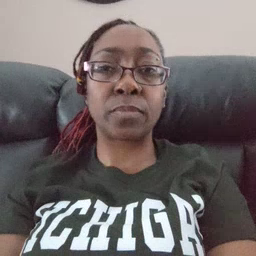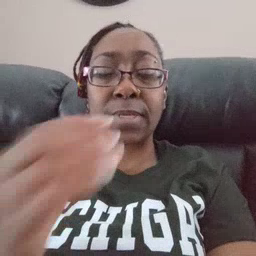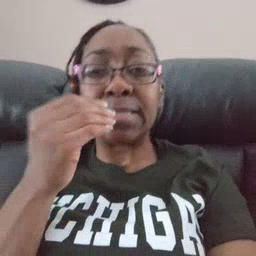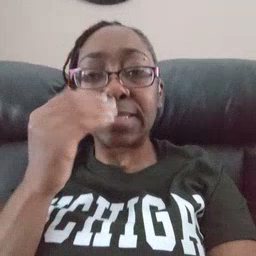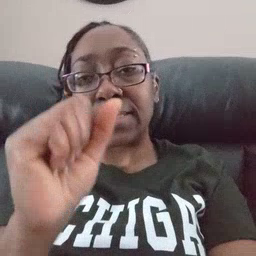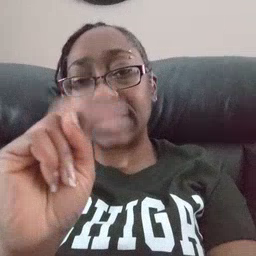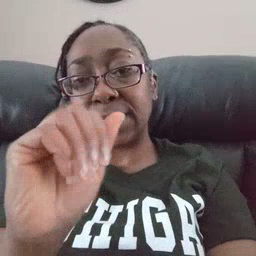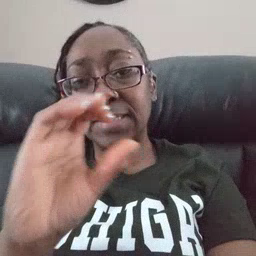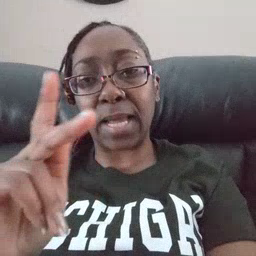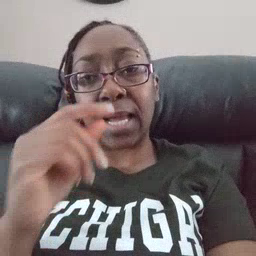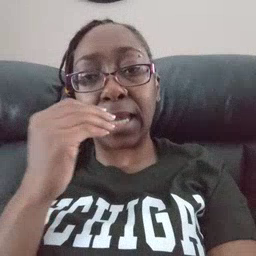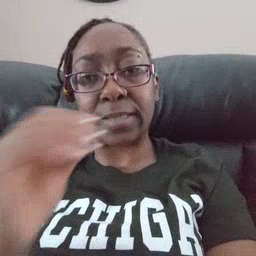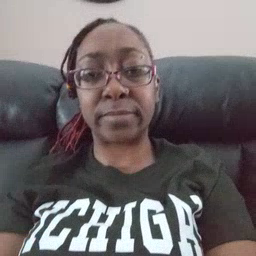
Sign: snack